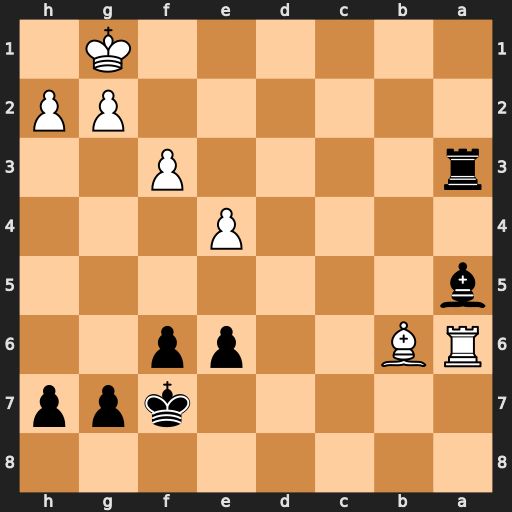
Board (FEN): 8/5kpp/RB2pp2/b7/4P3/r4P2/6PP/6K1
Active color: b
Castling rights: -
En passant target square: -
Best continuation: Ra1+ Kf2 Be1+ Kf1 Rxa6